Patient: sex F, age 56
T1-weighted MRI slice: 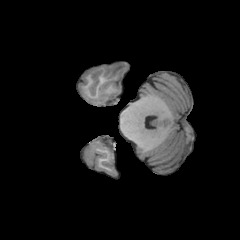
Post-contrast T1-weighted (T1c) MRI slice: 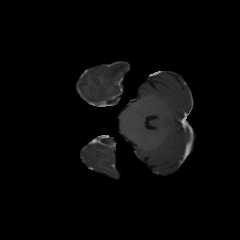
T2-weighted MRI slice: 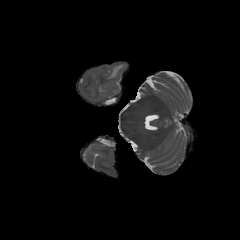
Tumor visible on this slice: yes
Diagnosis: Glioblastoma, IDH-wildtype
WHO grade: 4